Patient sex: M
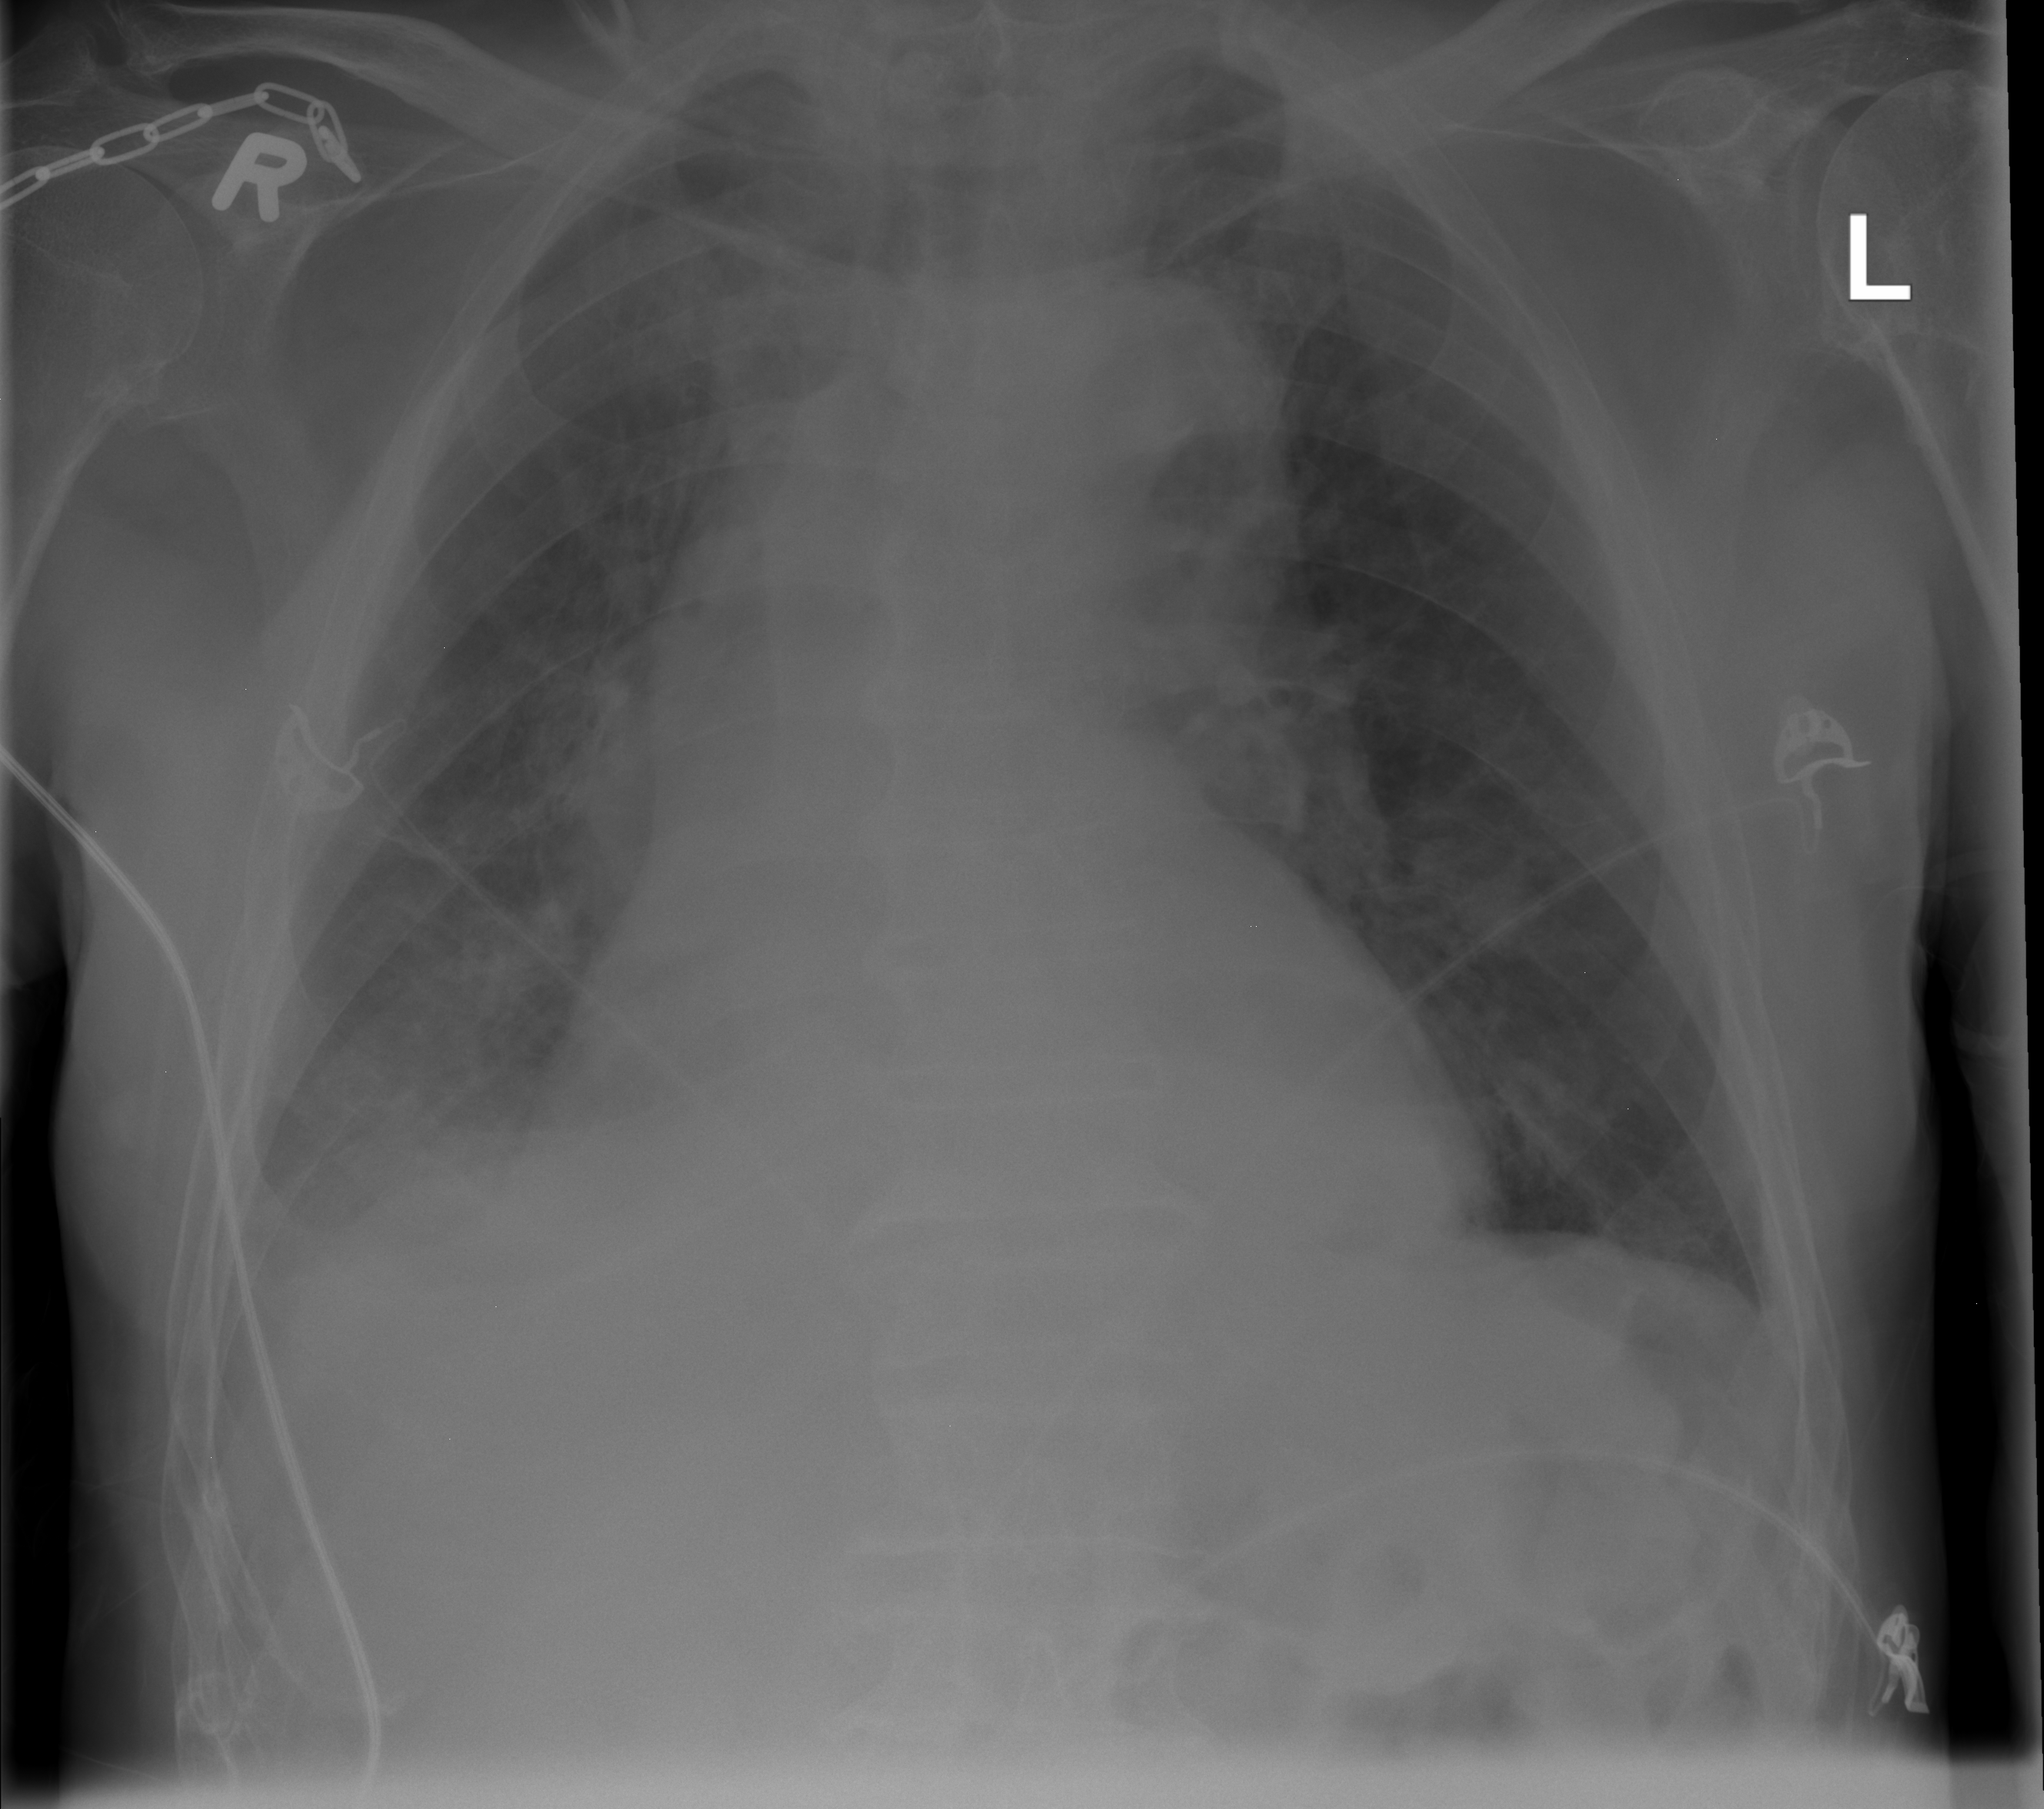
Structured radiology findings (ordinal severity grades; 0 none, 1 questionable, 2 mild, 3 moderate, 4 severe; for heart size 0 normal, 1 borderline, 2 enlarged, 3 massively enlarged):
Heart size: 1
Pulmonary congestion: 2
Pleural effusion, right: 1
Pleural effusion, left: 0
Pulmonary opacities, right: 3
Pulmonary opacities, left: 0
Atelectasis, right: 2
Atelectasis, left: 0